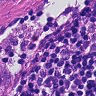
Metastatic tissue present: yes